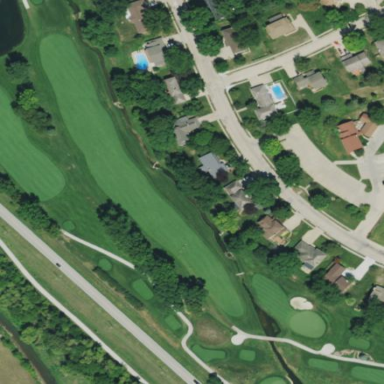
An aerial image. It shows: Golf fairway surrounded by grass.